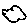
Label: cloud